Field crop: maize
Growth stage: 2
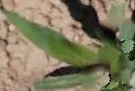
Species: maize